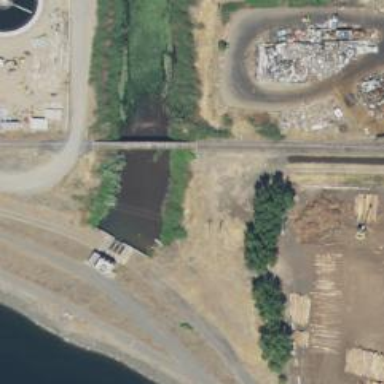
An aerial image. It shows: Bridge for railway spur.